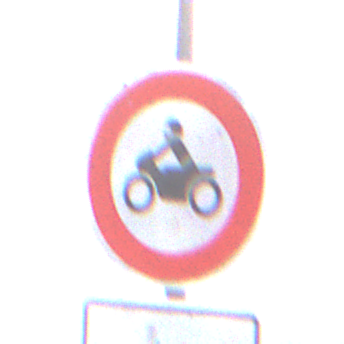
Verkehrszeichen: VerbotKraftraeder
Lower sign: ZeitangabenMitBeschraenkungAufWochentage1
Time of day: SunriseSunset
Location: Outdoor (Beach)
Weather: Overcast
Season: NotSpecified
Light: Natural